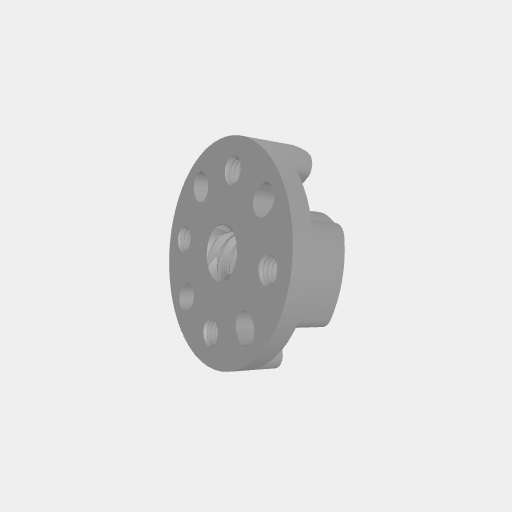
Part: LeadScrewPatternNut